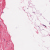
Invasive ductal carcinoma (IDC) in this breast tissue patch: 0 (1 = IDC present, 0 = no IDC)